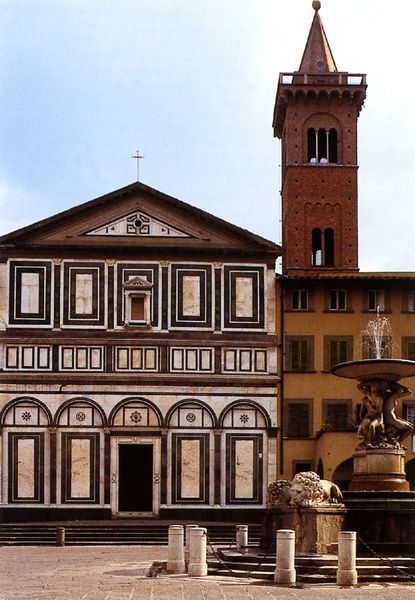
Titel: Collegiata Sant’ Andrea im Empoli (Toskana)
Standort: Empoli (EU - I - Toskana)
Schlagwörter: blau, himmel, wasser, weiß, gelb, kirchturm, braun, fenster, marmor, strasse, tür, dach, gebäude, haus, rot, weg, ornament, häuser, kirche, renaissance, brunnen, turm, springbrunnen, rahmung, fassade, italien, kette, giebel, platz, figuren, treppe, verzierung, stufen, foto, fotografie, bögen, glockenturm, kloster, kreuz, torbogen, rathaus, glocke, löwen, rundbögen, romanik, fachwerk, fontäne, löwe, waser, glocken, campanile, basilika, bogenförmig, hausfront, romanisch, gotteshaus, italienisch, statur, ge, hasufront